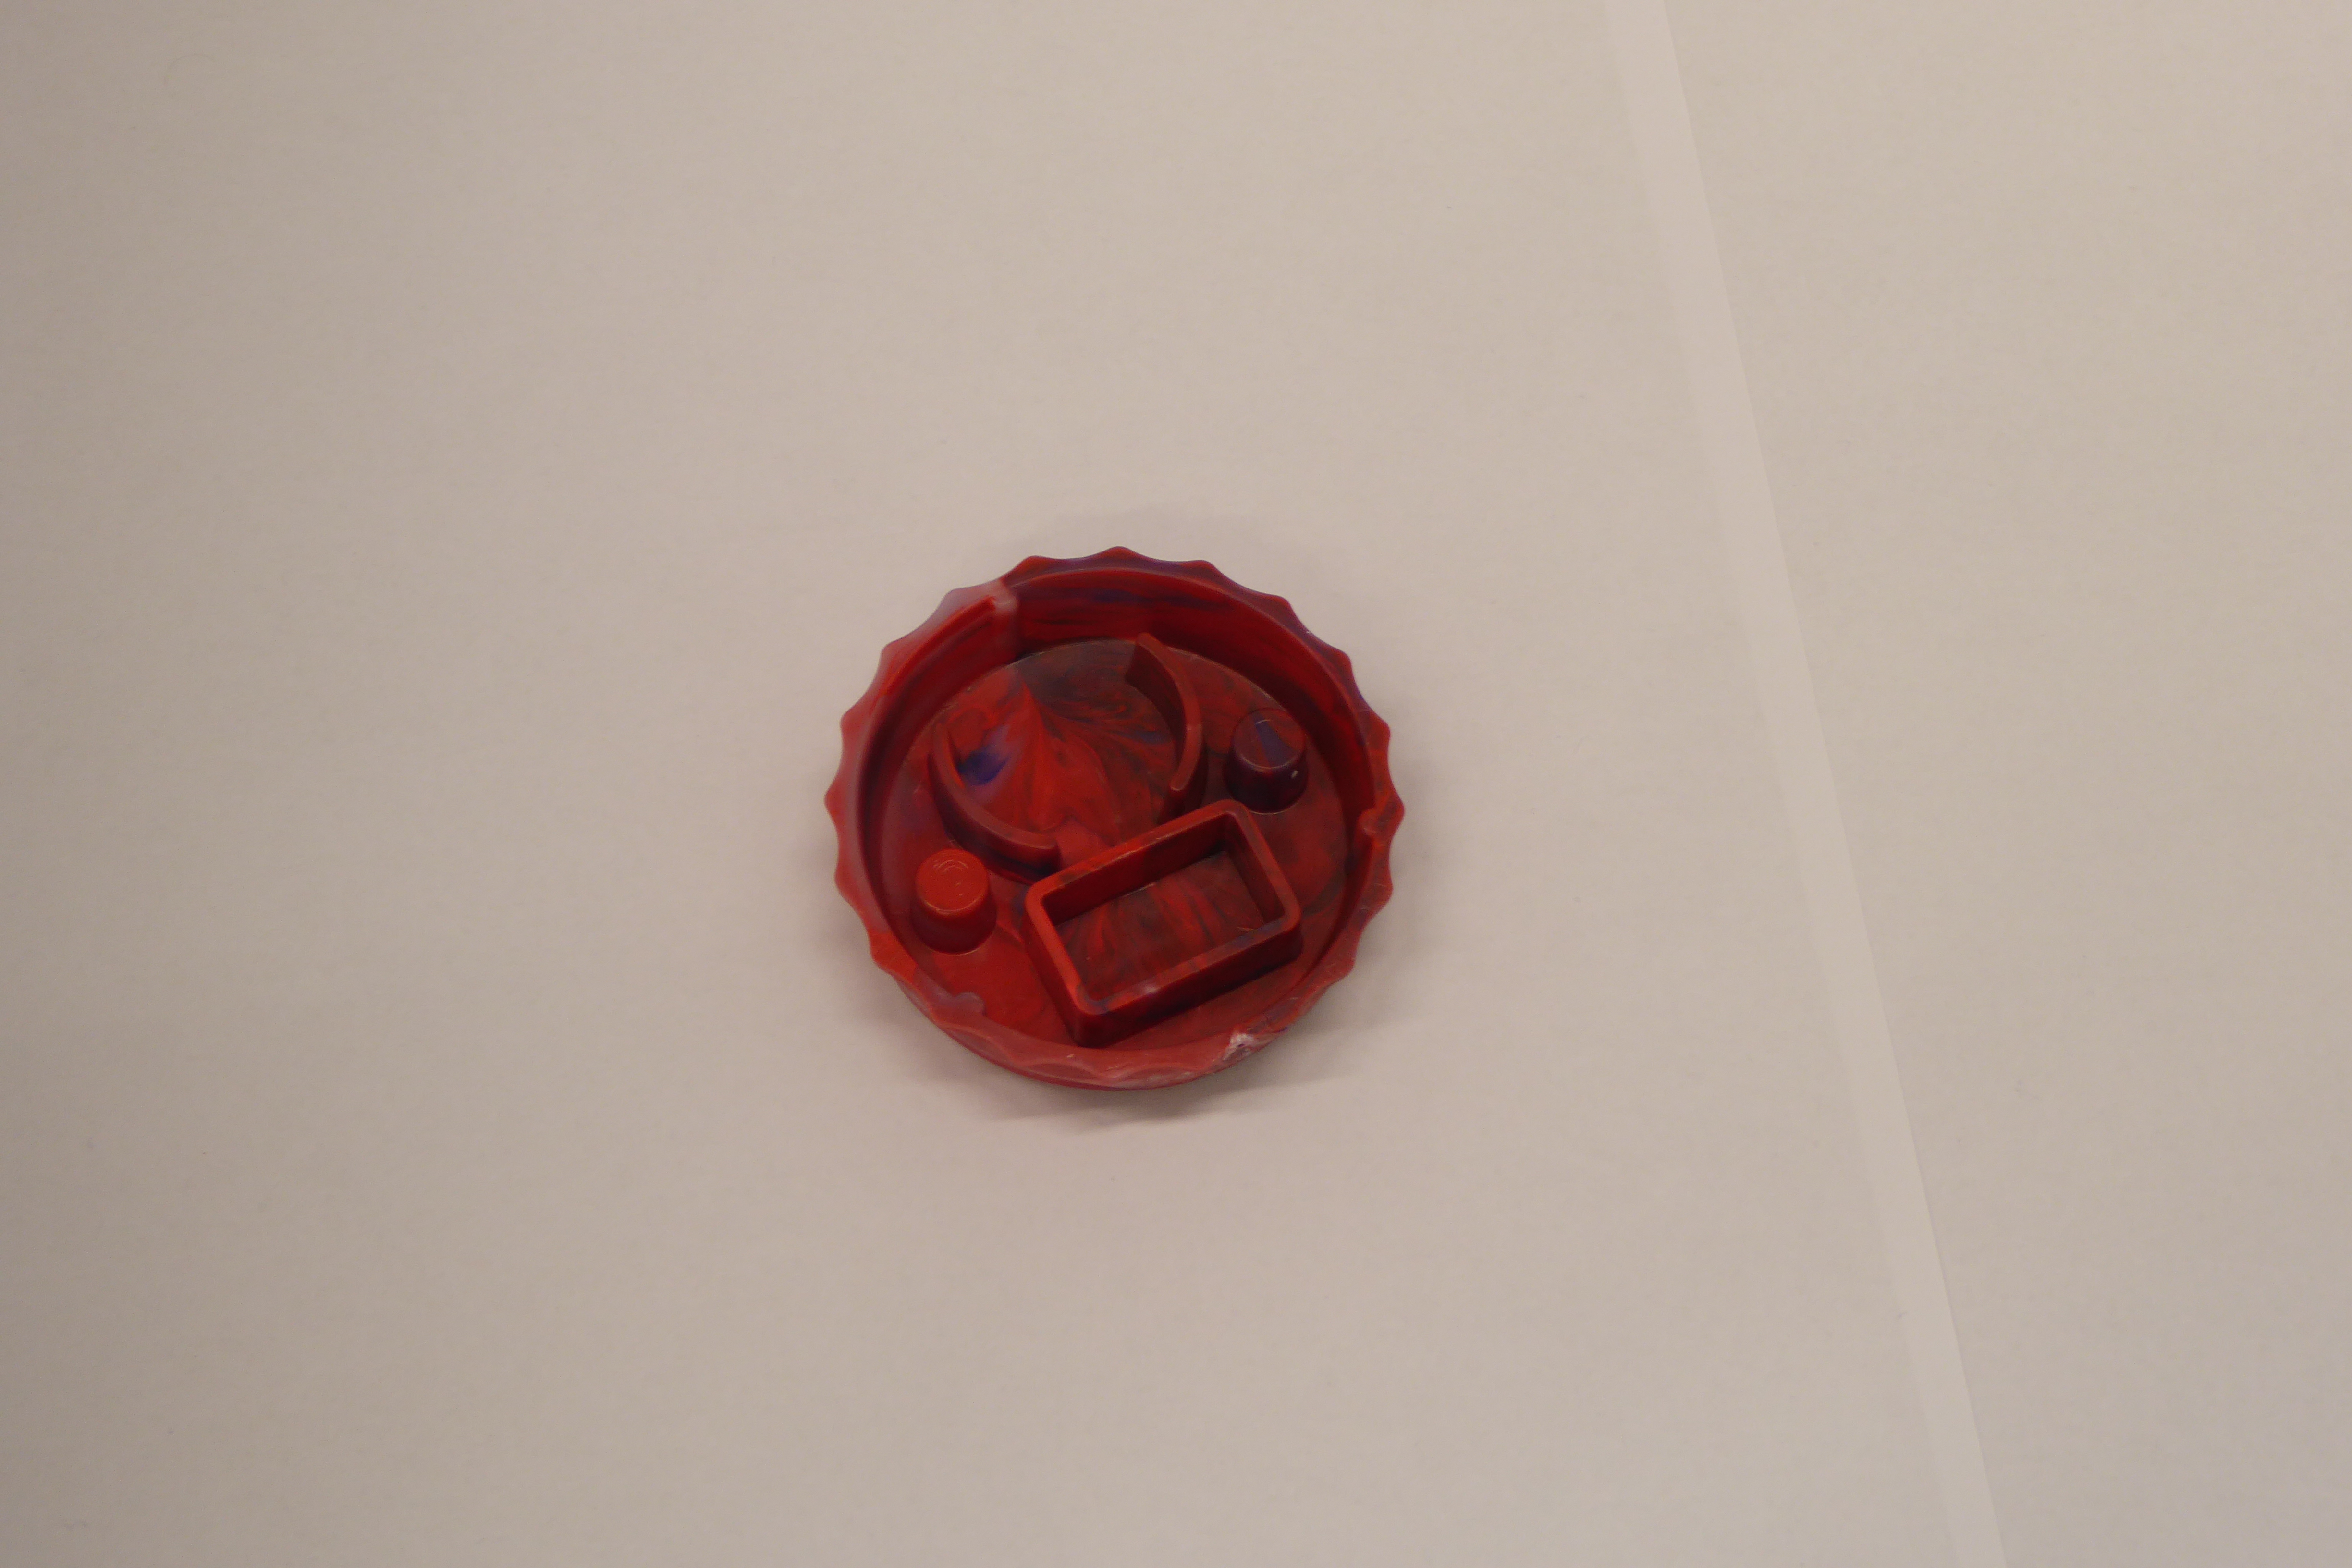
Label: Bottle Opener - Cover